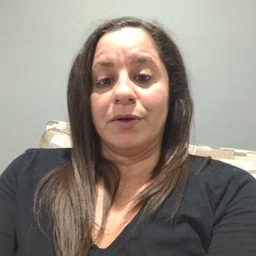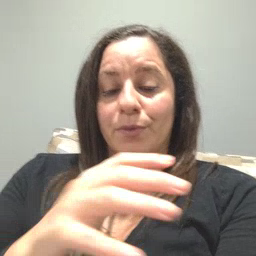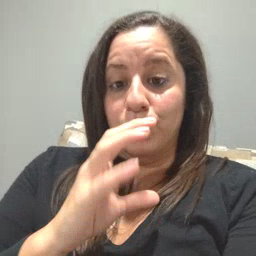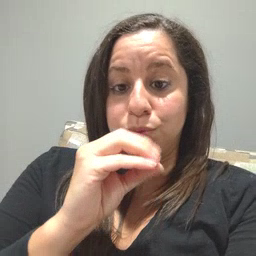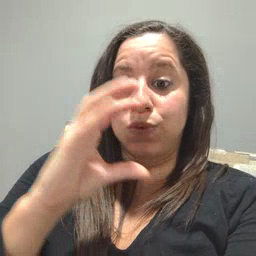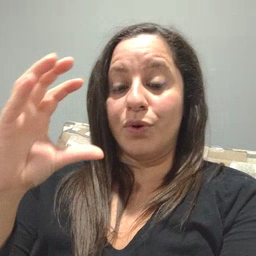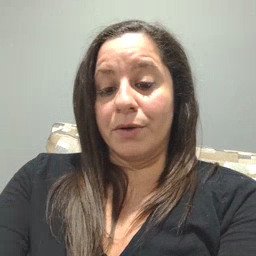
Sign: balloon